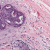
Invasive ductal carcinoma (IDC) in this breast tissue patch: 0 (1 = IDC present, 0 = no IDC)